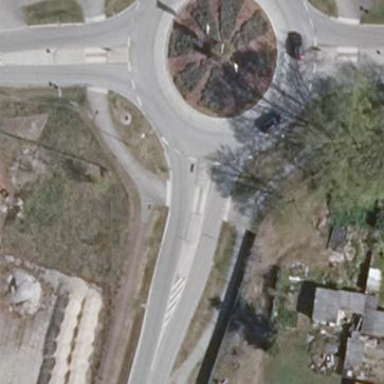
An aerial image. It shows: Primary highway with asphalt surface leading to roundabout.